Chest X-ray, AP view. Patient: 23 years old, sex F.
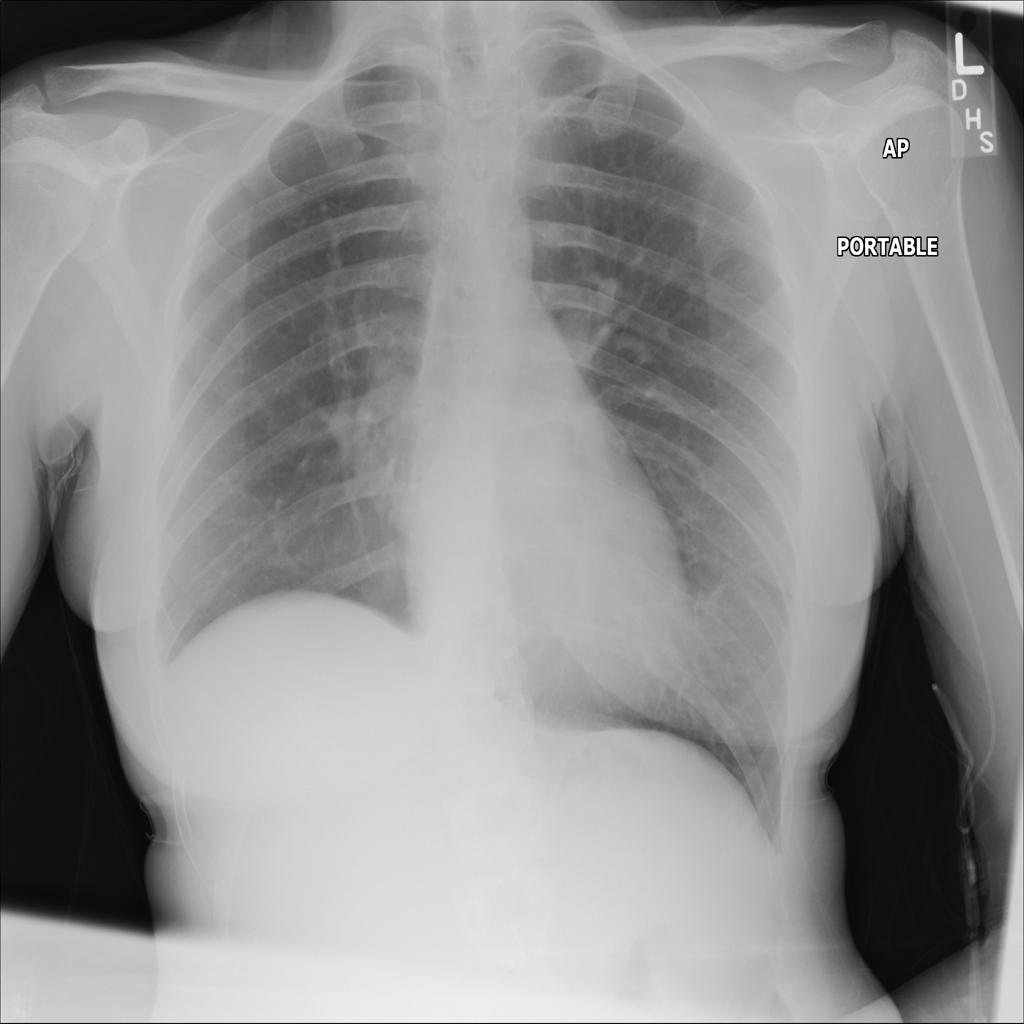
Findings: No Finding